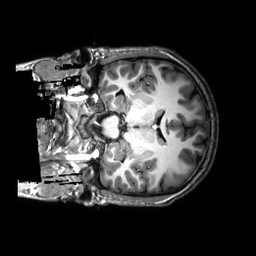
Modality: T1w
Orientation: coronal
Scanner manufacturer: philips
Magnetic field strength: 3 T
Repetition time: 0.0096 s
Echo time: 0.0046 s